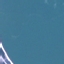
Label: SeaLake